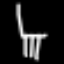
Label: chair